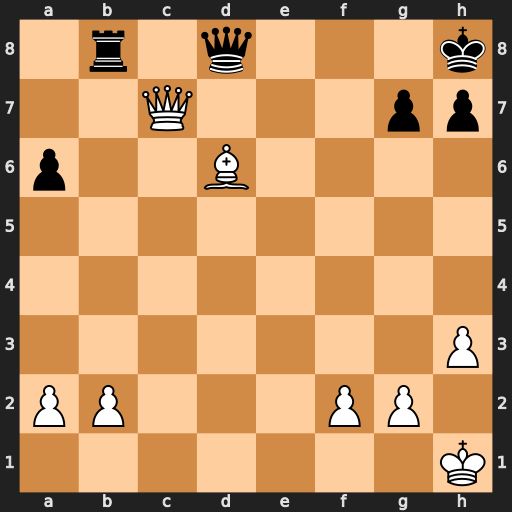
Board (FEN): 1r1q3k/2Q3pp/p2B4/8/8/7P/PP3PP1/7K
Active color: w
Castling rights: -
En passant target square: -
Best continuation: Qxb8 Qxb8 Bxb8